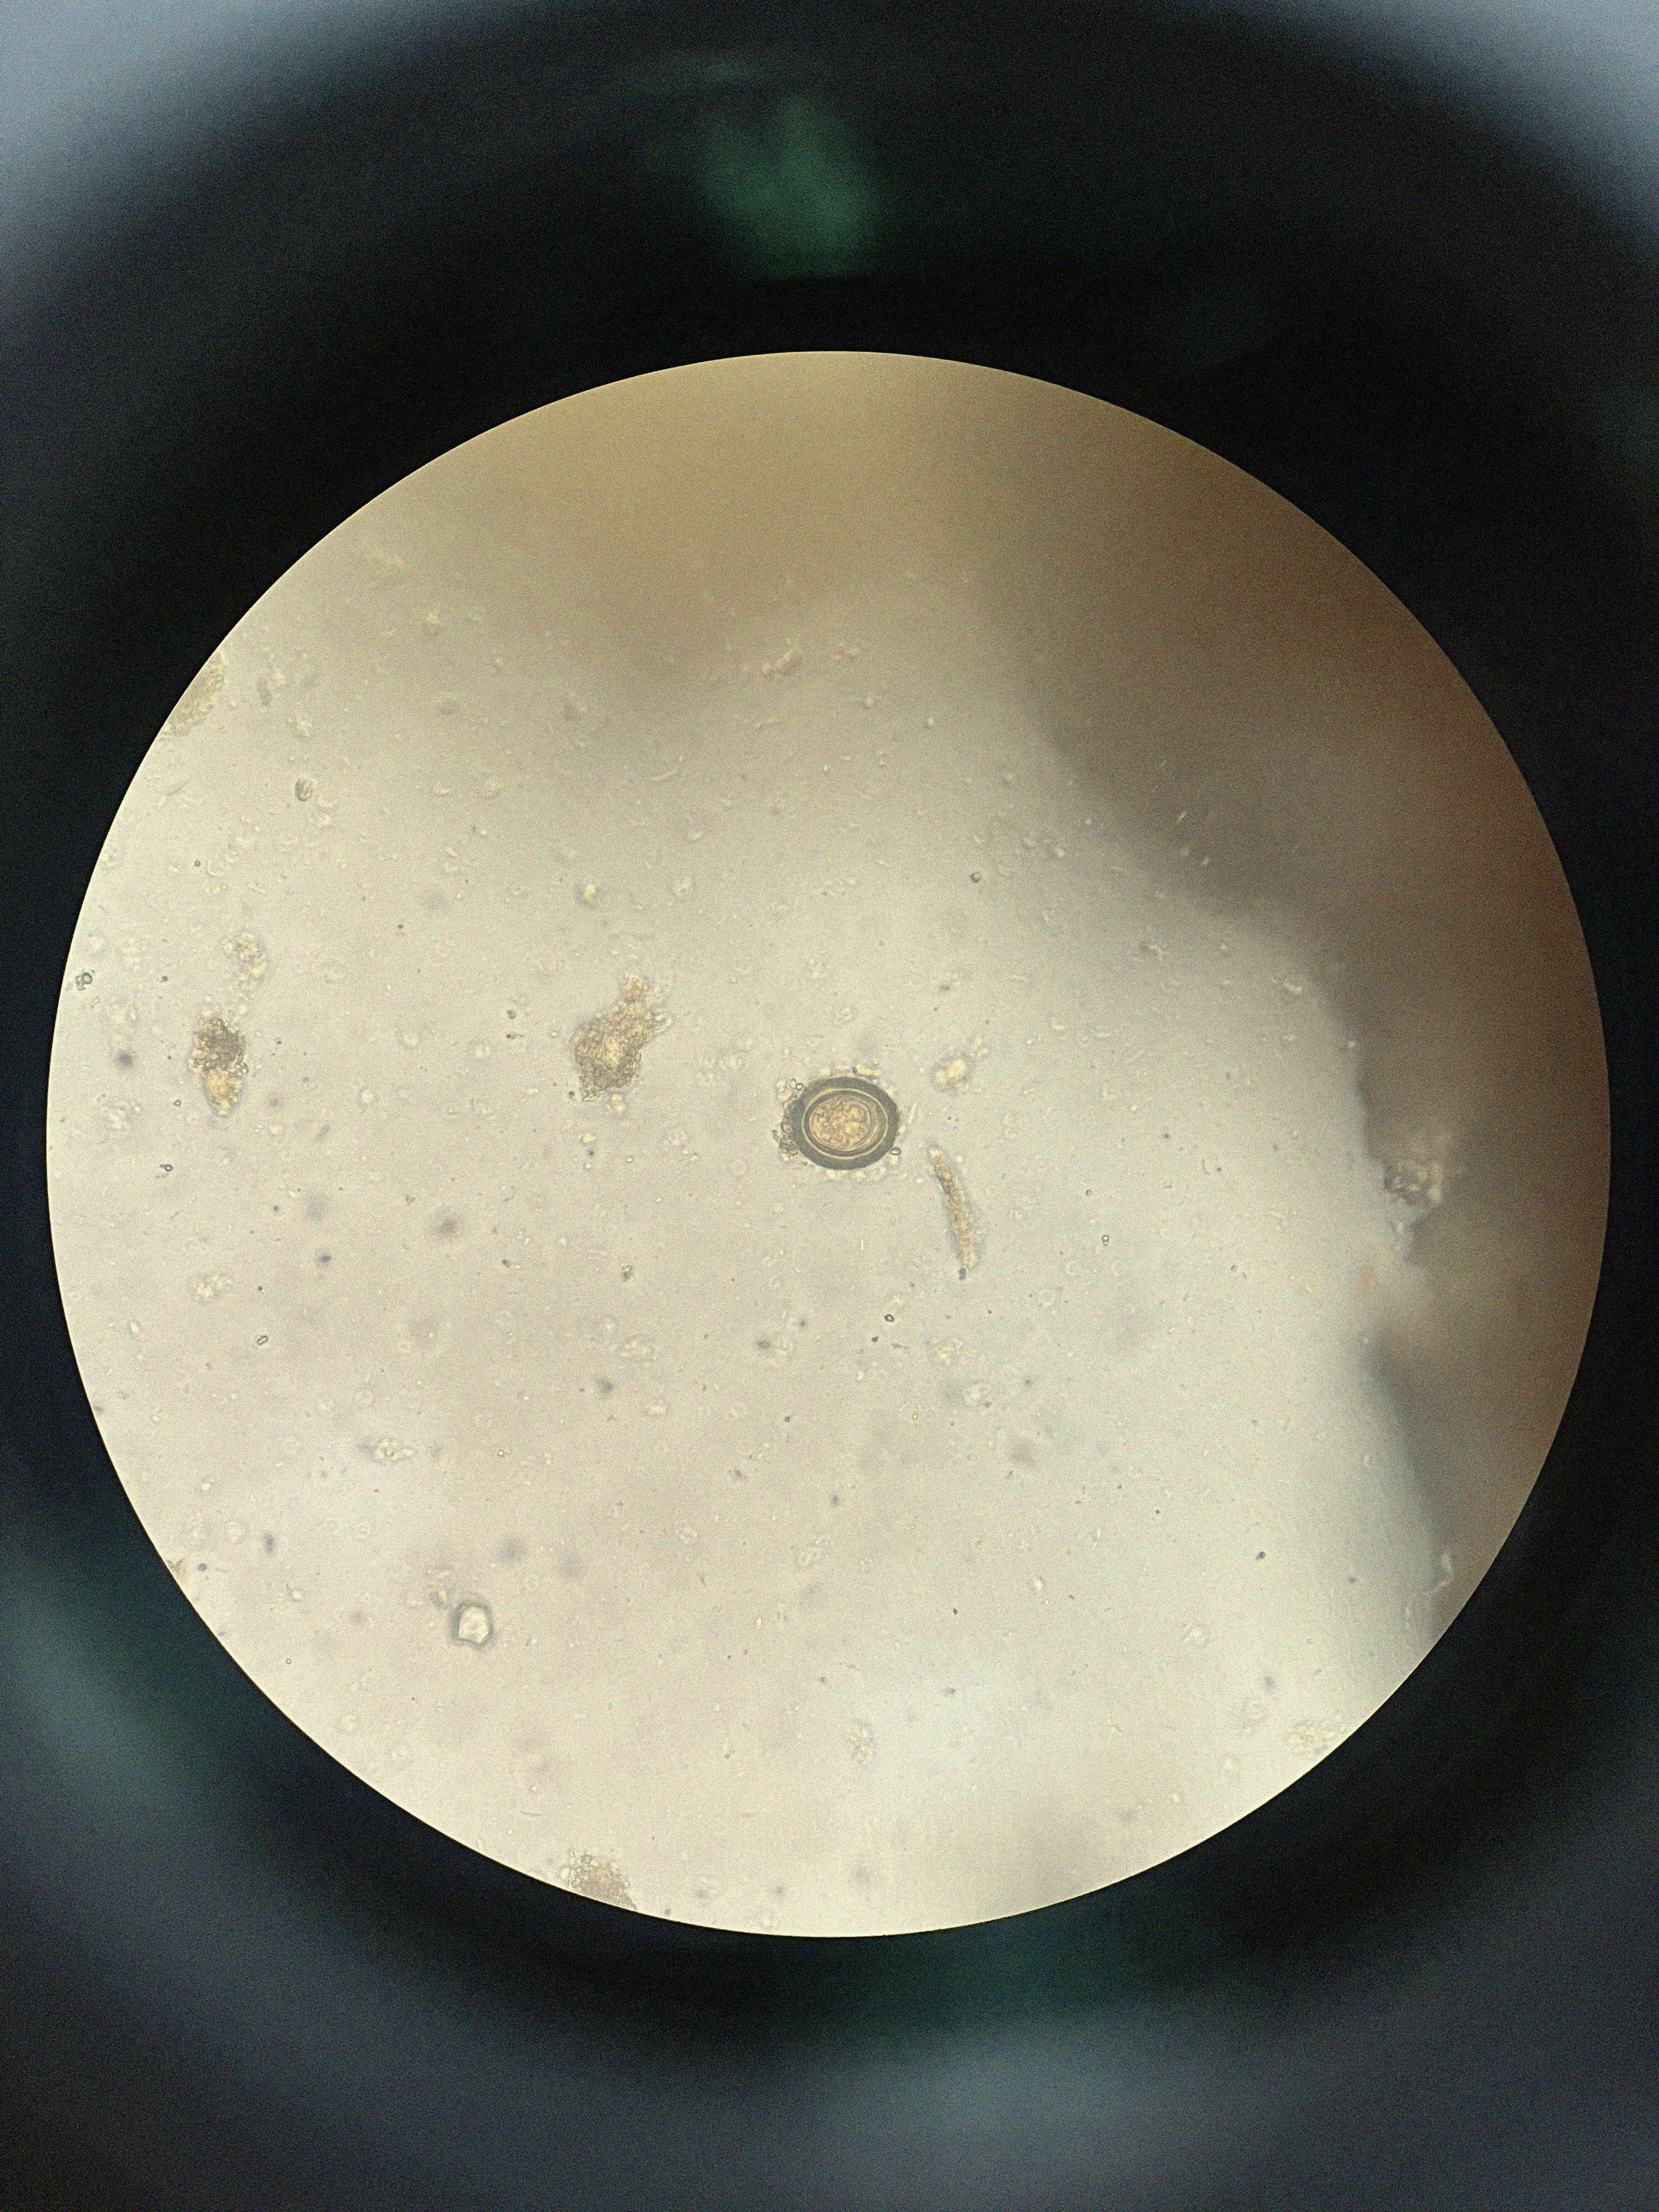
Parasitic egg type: Taenia spp. egg